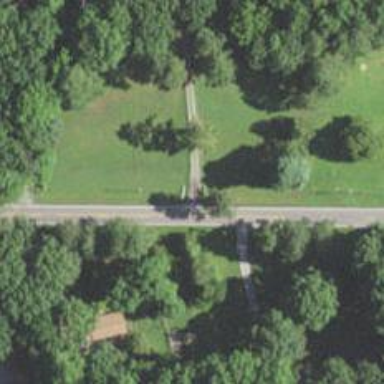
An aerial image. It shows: Driveway leading to service road.